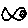
Label: fish